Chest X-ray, PA view. Patient: 52 years old, sex F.
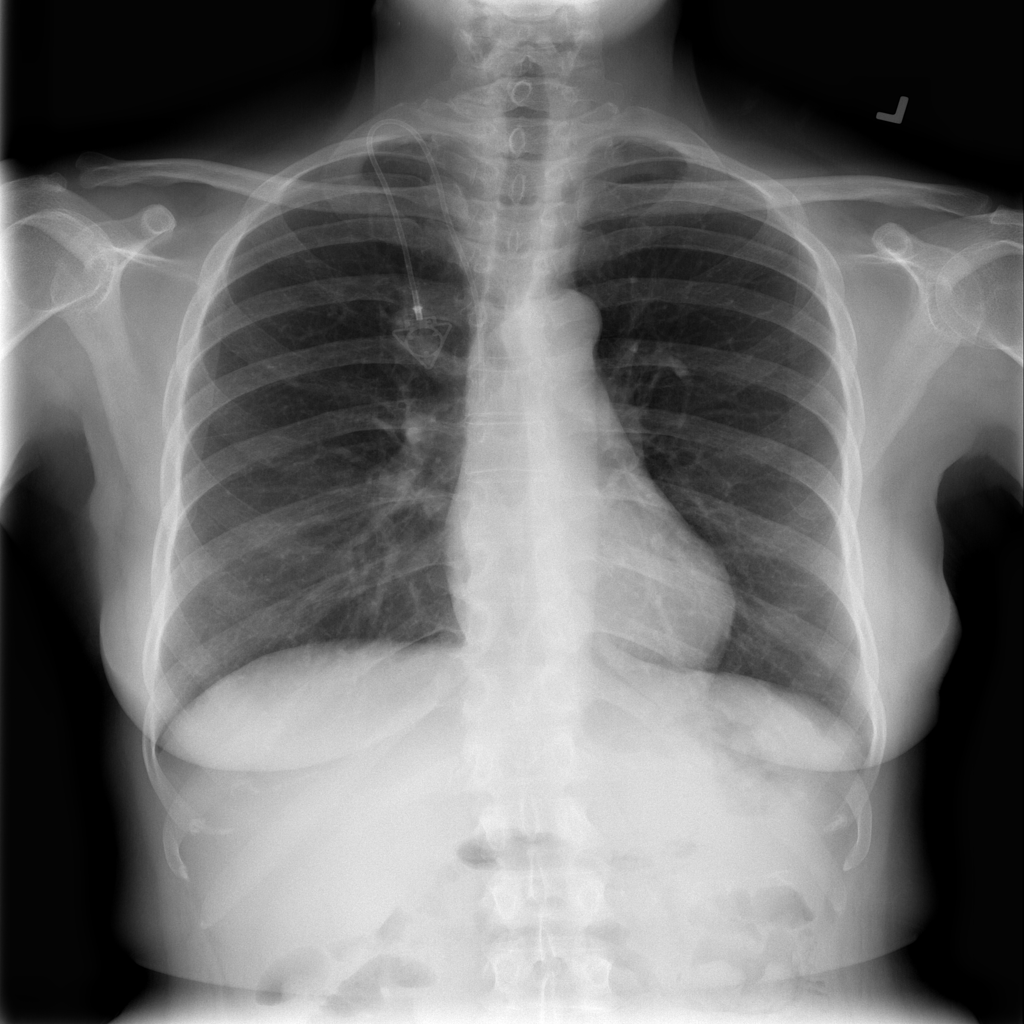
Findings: No Finding